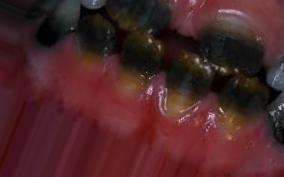
Condition: Tooth Discoloration